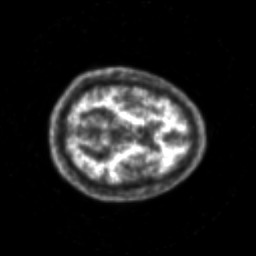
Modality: PET
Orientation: axial
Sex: male
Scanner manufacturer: siemens